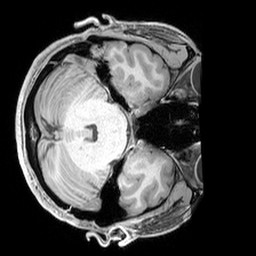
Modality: T1w
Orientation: axial
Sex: male
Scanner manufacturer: siemens
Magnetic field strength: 3 T
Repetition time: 2.3 s
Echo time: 0.00226 s